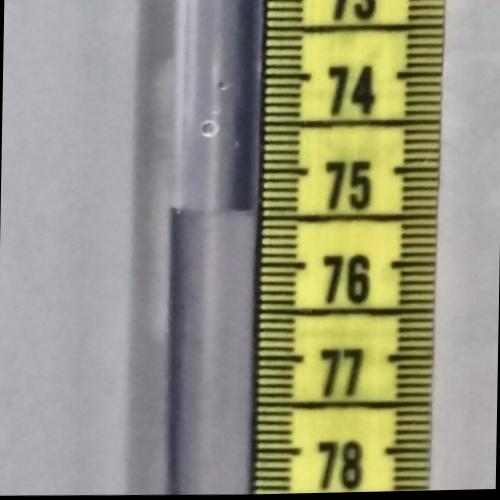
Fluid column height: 75.4 cm